Question: Both are looking same to me. i am not getting the exact deference. i search on different forums and sites but not getting clear. what is the difference between them?

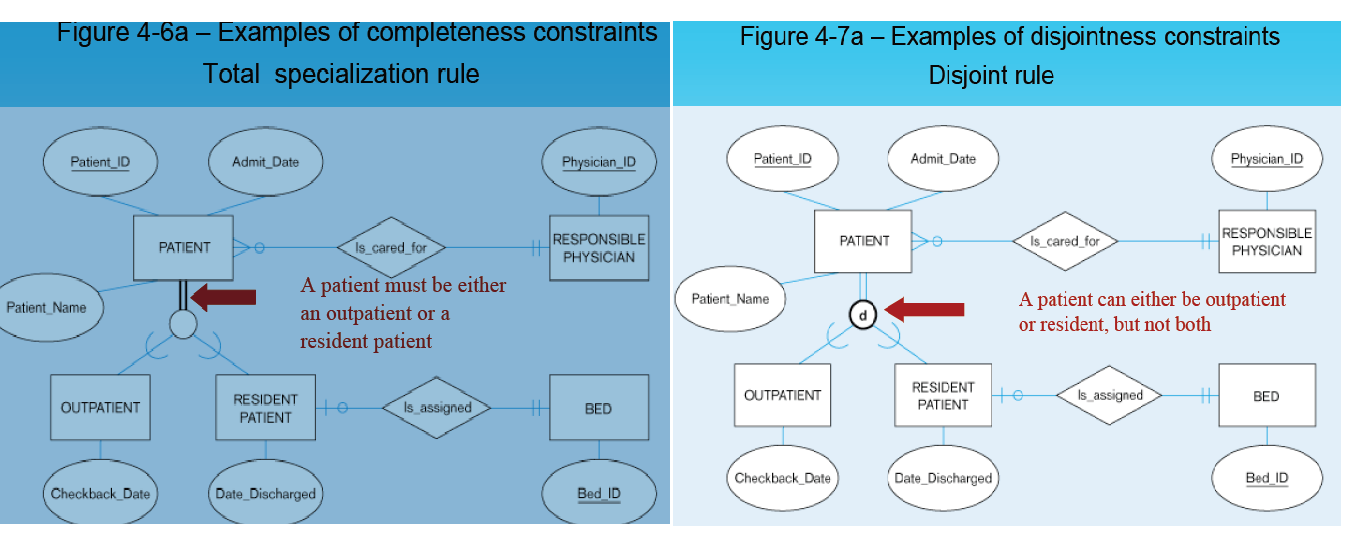
Answer: When you use a total specialization, in the example shown, a patient must be either a outpatient or a resident patient, which means that all patients needs to be one of the sub types(outpatient or resident).
The disjoint rule is different in the way that a patient needs to be in only one subtype.
Basically, as I understand, the difference is that the total specialization says a super type needs to be in a sub type and the disjoint says it need to be in only one sub type.
I hope this helps.
There is a link that you can read about all these types and rules:
<URL>